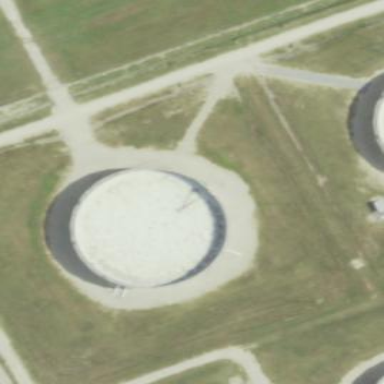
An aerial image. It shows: Storage tank created as man-made structure.